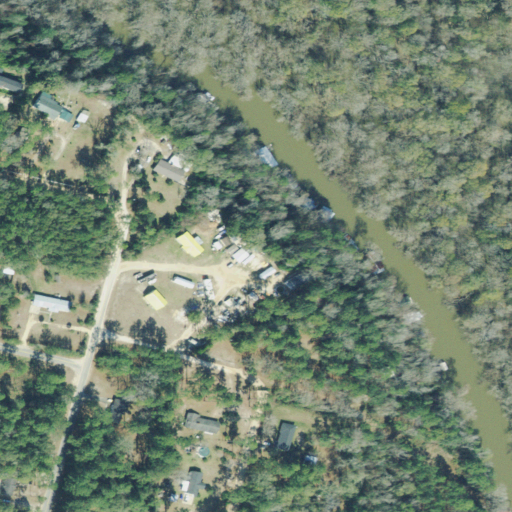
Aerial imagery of cliff(s) in Georgia named Buggs Bluff containing woody wetlands, open development, evergreen forest, open water, low intensity development, shrub, herbaceous wetlands, pasture, and medium intensity development